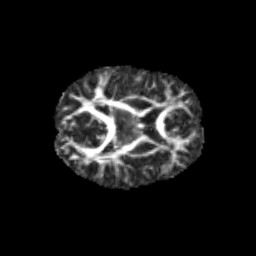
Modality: FA
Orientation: axial
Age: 12
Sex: male
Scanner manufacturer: siemens
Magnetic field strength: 3 T
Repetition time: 3.8 s
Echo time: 0.07 s